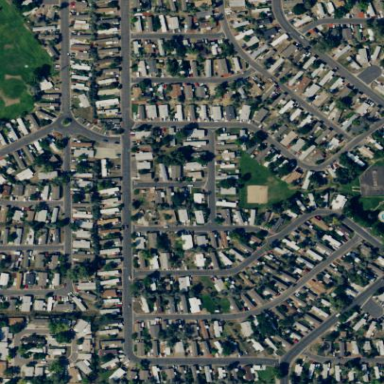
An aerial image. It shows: Residential area designated as trailer park.